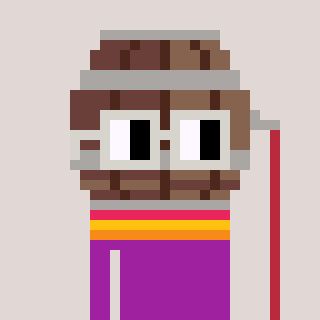
a pixel art character with square light gray glasses, a wine barrel-shaped head and a magenta-colored body on a warm background